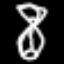
Label: hourglass